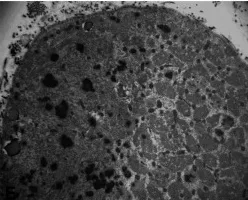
Ultrastructural analyses of the muscle sample by electron microscopy. (E,F) Fibers with areas of compartmentalization. (E) In the left area the muscle fiber contains several nemaline rods. (E,F): 3.3 mum.
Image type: pathology (giemsa)